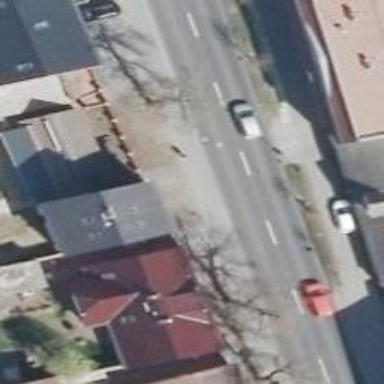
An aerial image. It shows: Primary highway with smooth asphalt surface. The right sidewalk has good smoothness.